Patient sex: M
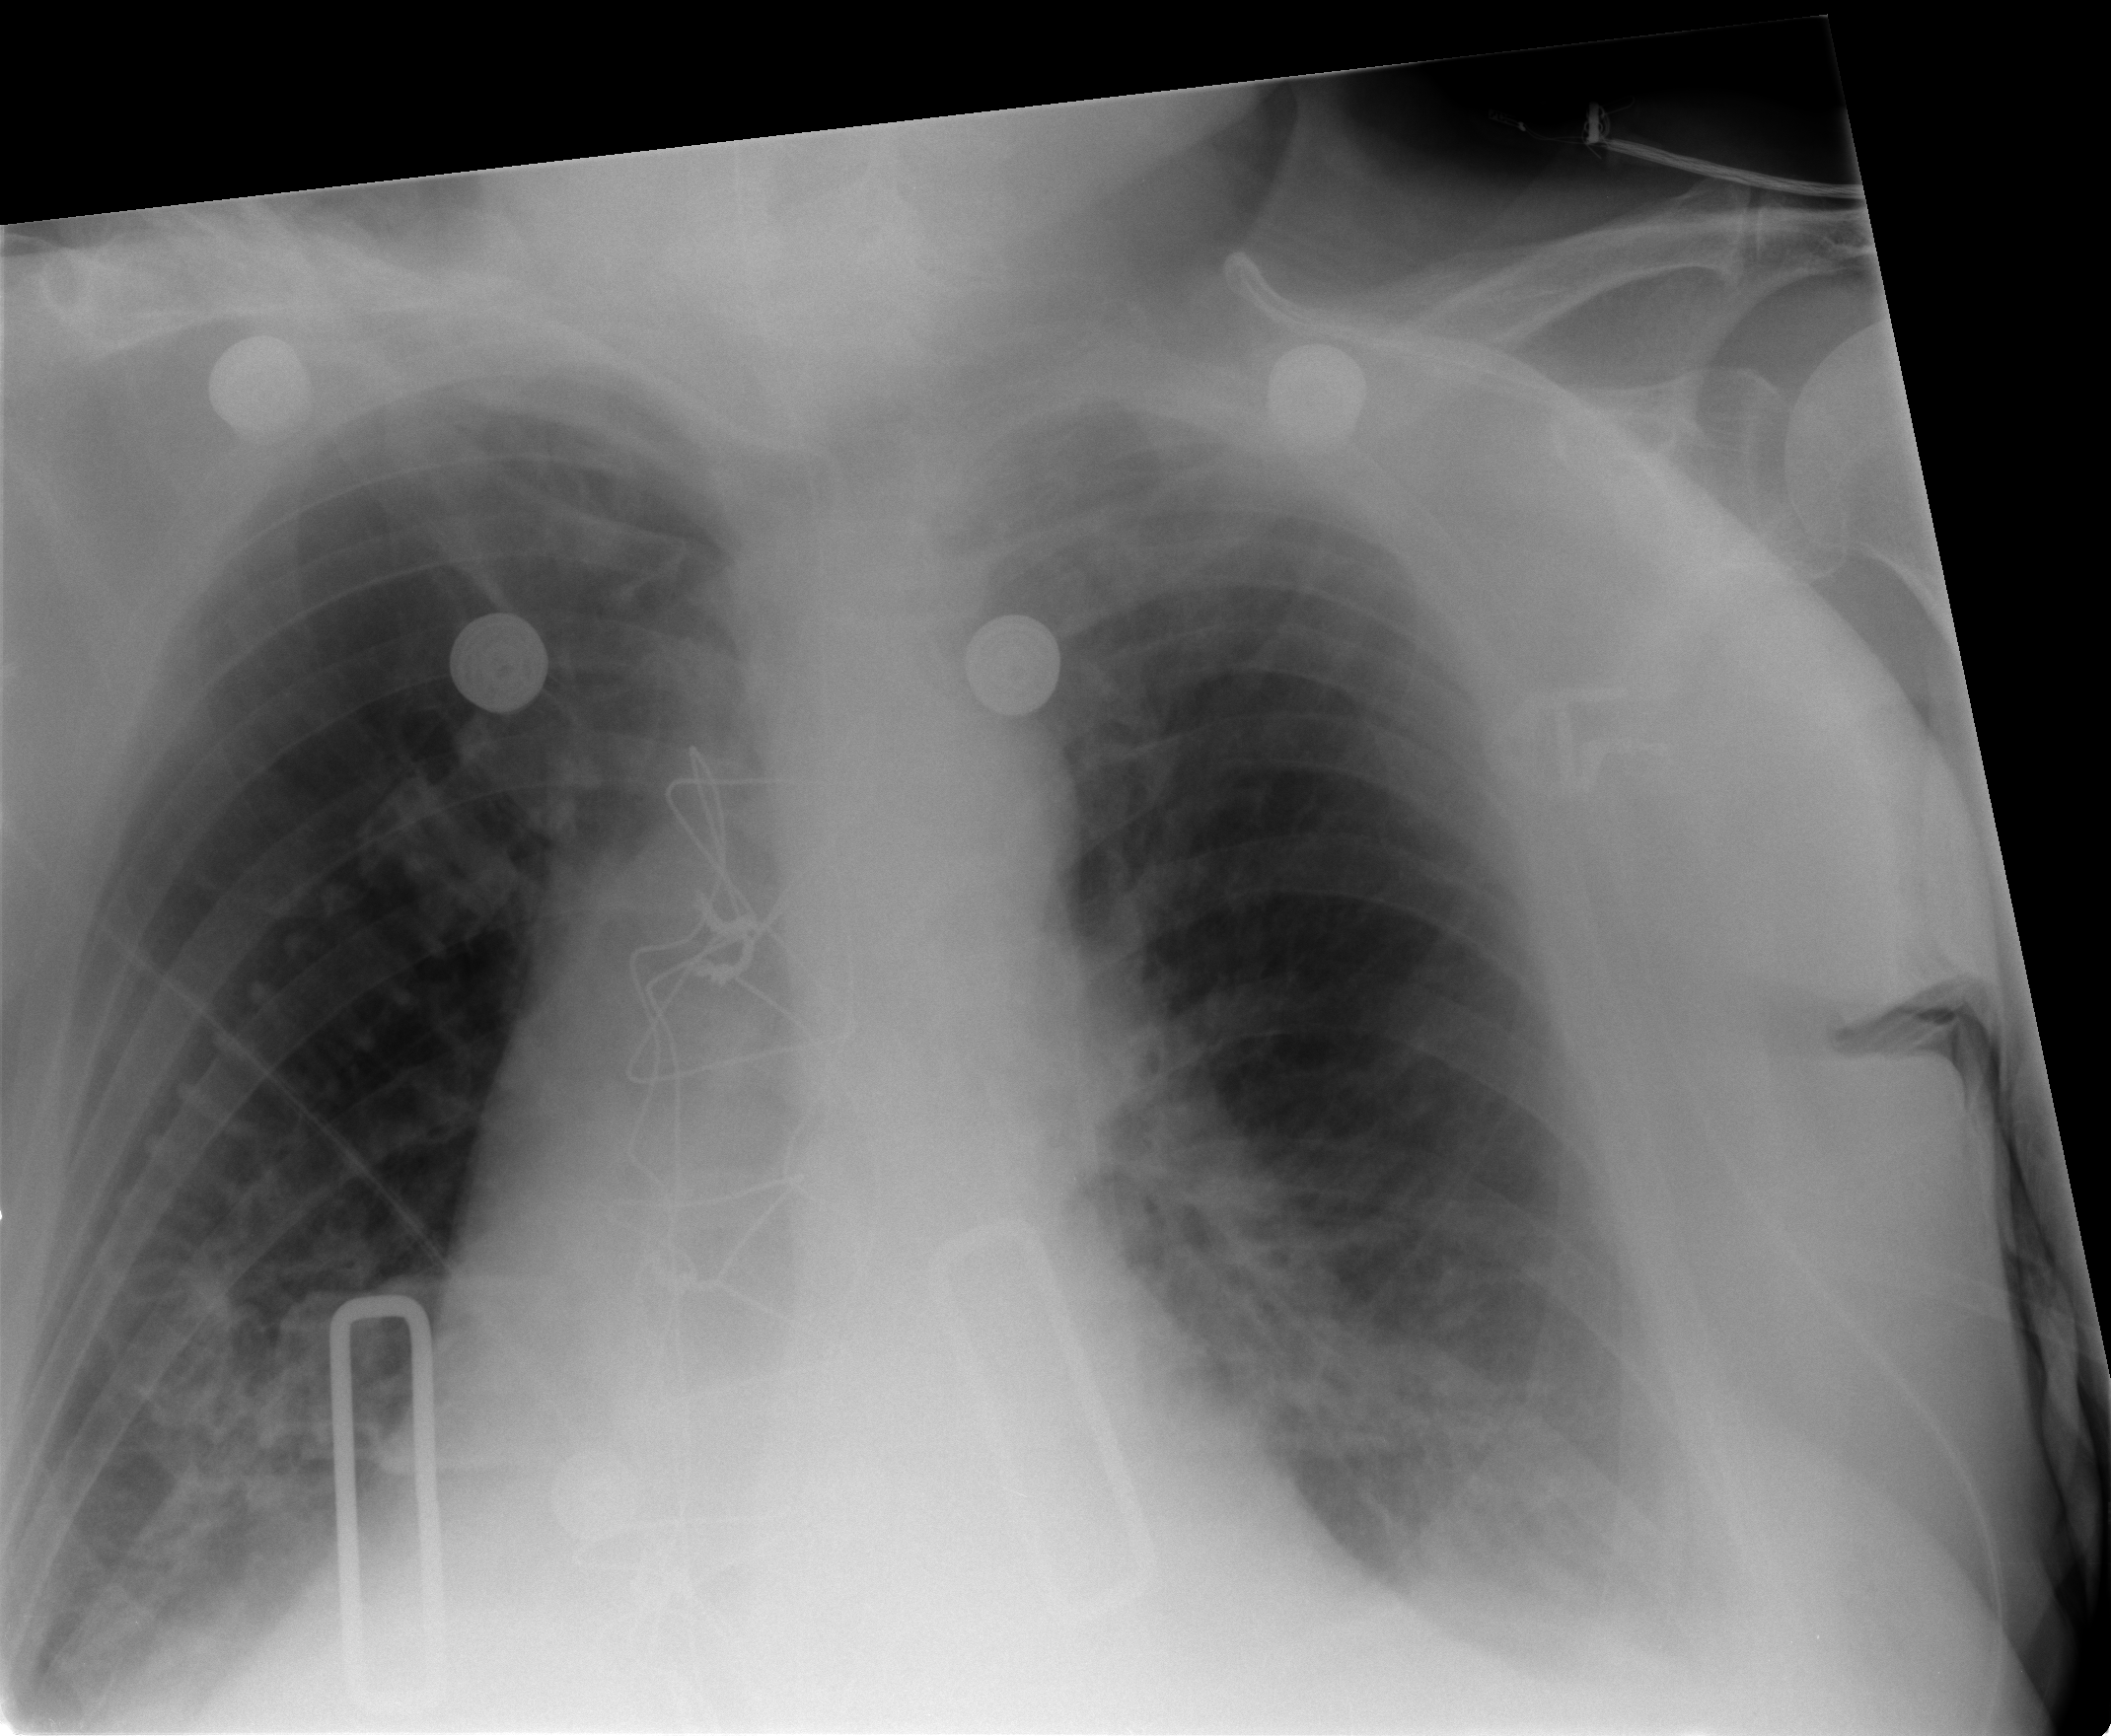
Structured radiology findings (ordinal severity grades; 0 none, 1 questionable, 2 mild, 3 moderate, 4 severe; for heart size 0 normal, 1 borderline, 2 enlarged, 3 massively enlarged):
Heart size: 2
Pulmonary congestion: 0
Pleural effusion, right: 2
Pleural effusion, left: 2
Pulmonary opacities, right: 0
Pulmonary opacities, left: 1
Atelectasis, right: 2
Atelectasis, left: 2